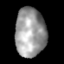
Tissue: lung
Cell type: Endothelial cells
Senescence score: 0.2267
Nuclear area (px): 1456
Mean DAPI intensity: 156.355